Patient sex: F
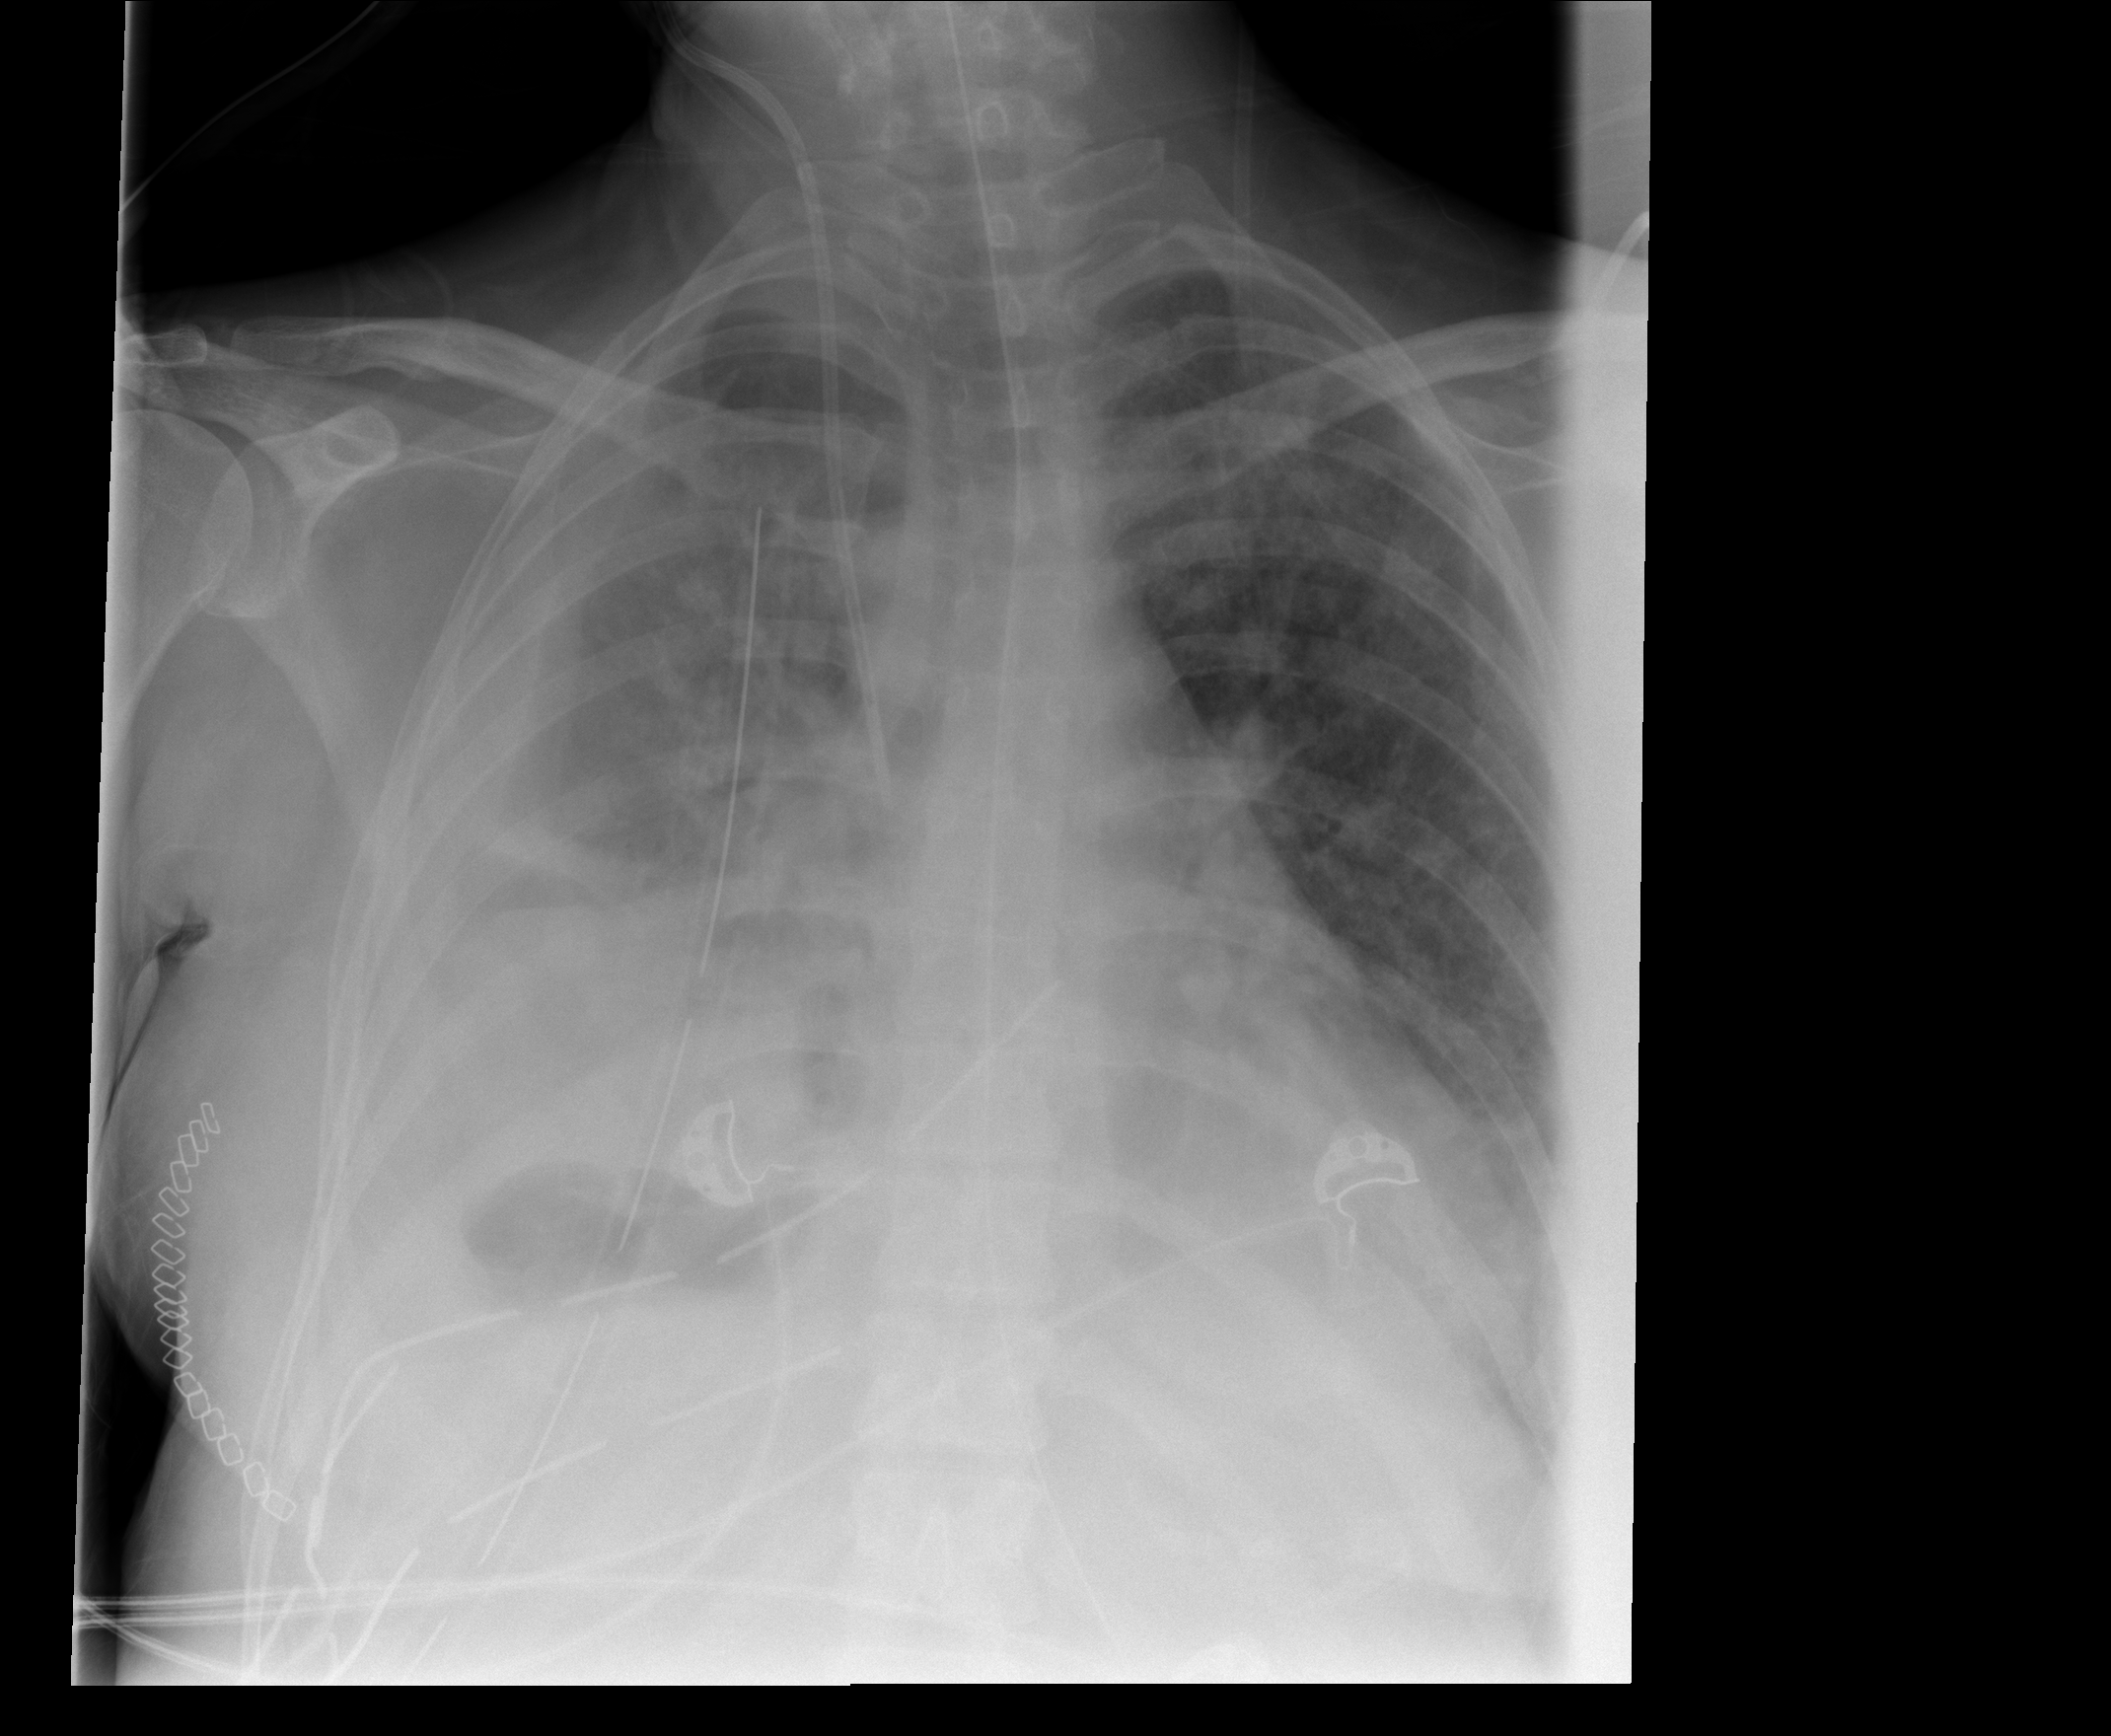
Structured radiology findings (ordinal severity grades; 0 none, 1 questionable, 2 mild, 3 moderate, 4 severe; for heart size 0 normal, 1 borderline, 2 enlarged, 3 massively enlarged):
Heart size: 1
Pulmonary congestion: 1
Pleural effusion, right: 3
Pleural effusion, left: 2
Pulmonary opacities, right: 3
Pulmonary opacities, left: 3
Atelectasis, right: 3
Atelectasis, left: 0